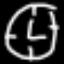
Label: clock